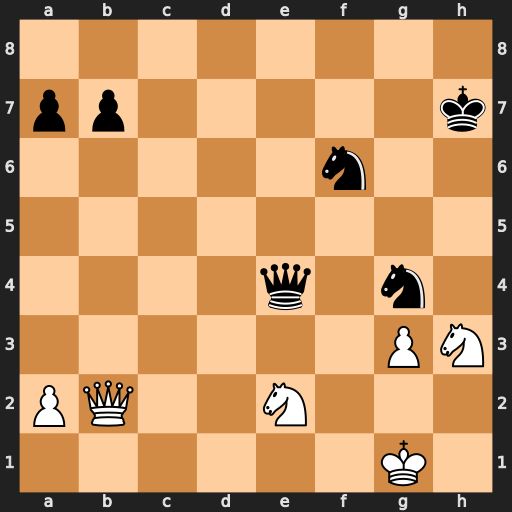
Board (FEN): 8/pp5k/5n2/8/4q1n1/6PN/PQ2N3/6K1
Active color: w
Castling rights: -
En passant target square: -
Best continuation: Ng5+ Kg6 Nxe4